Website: apple-inc
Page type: customer-info-address
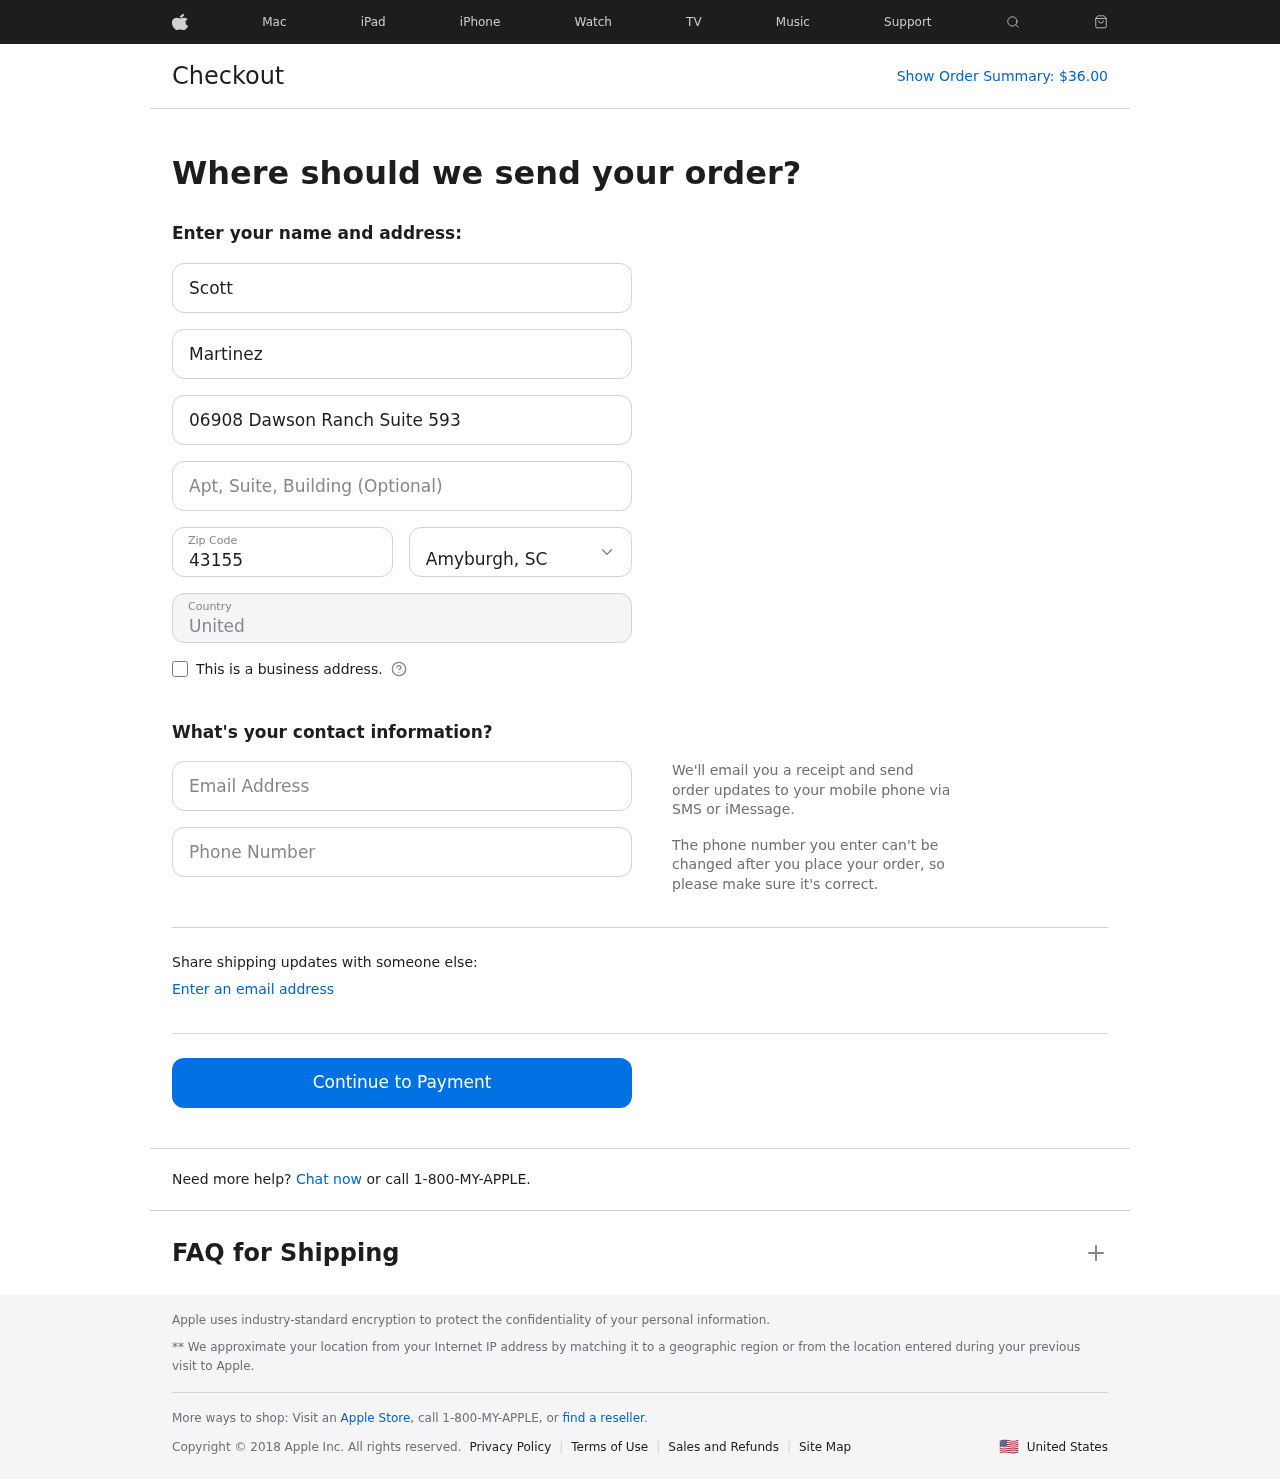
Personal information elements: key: PII_CITY_STATE
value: Amyburgh, SC
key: PII_COUNTRY
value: United States
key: PII_EMAIL
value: scott.martinez@gmail.com
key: PII_FIRSTNAME
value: Scott
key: PII_LASTNAME
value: Martinez
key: PII_PHONE
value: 4858826904
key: PII_POSTCODE
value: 43155
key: PII_STREET
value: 06908 Dawson Ranch Suite 593
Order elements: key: ORDER_TOTAL
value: $36.00